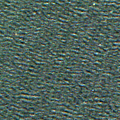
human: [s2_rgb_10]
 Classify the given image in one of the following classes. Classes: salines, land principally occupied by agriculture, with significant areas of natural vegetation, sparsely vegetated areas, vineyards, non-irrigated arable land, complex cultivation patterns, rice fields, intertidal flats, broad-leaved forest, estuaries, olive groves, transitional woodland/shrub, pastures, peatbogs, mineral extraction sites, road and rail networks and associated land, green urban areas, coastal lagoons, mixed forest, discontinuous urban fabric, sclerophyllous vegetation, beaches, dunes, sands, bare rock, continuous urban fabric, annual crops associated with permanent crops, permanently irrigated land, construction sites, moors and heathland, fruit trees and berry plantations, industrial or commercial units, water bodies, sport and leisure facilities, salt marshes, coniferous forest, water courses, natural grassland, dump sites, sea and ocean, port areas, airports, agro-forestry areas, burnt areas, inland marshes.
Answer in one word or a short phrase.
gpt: sea and ocean